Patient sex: M
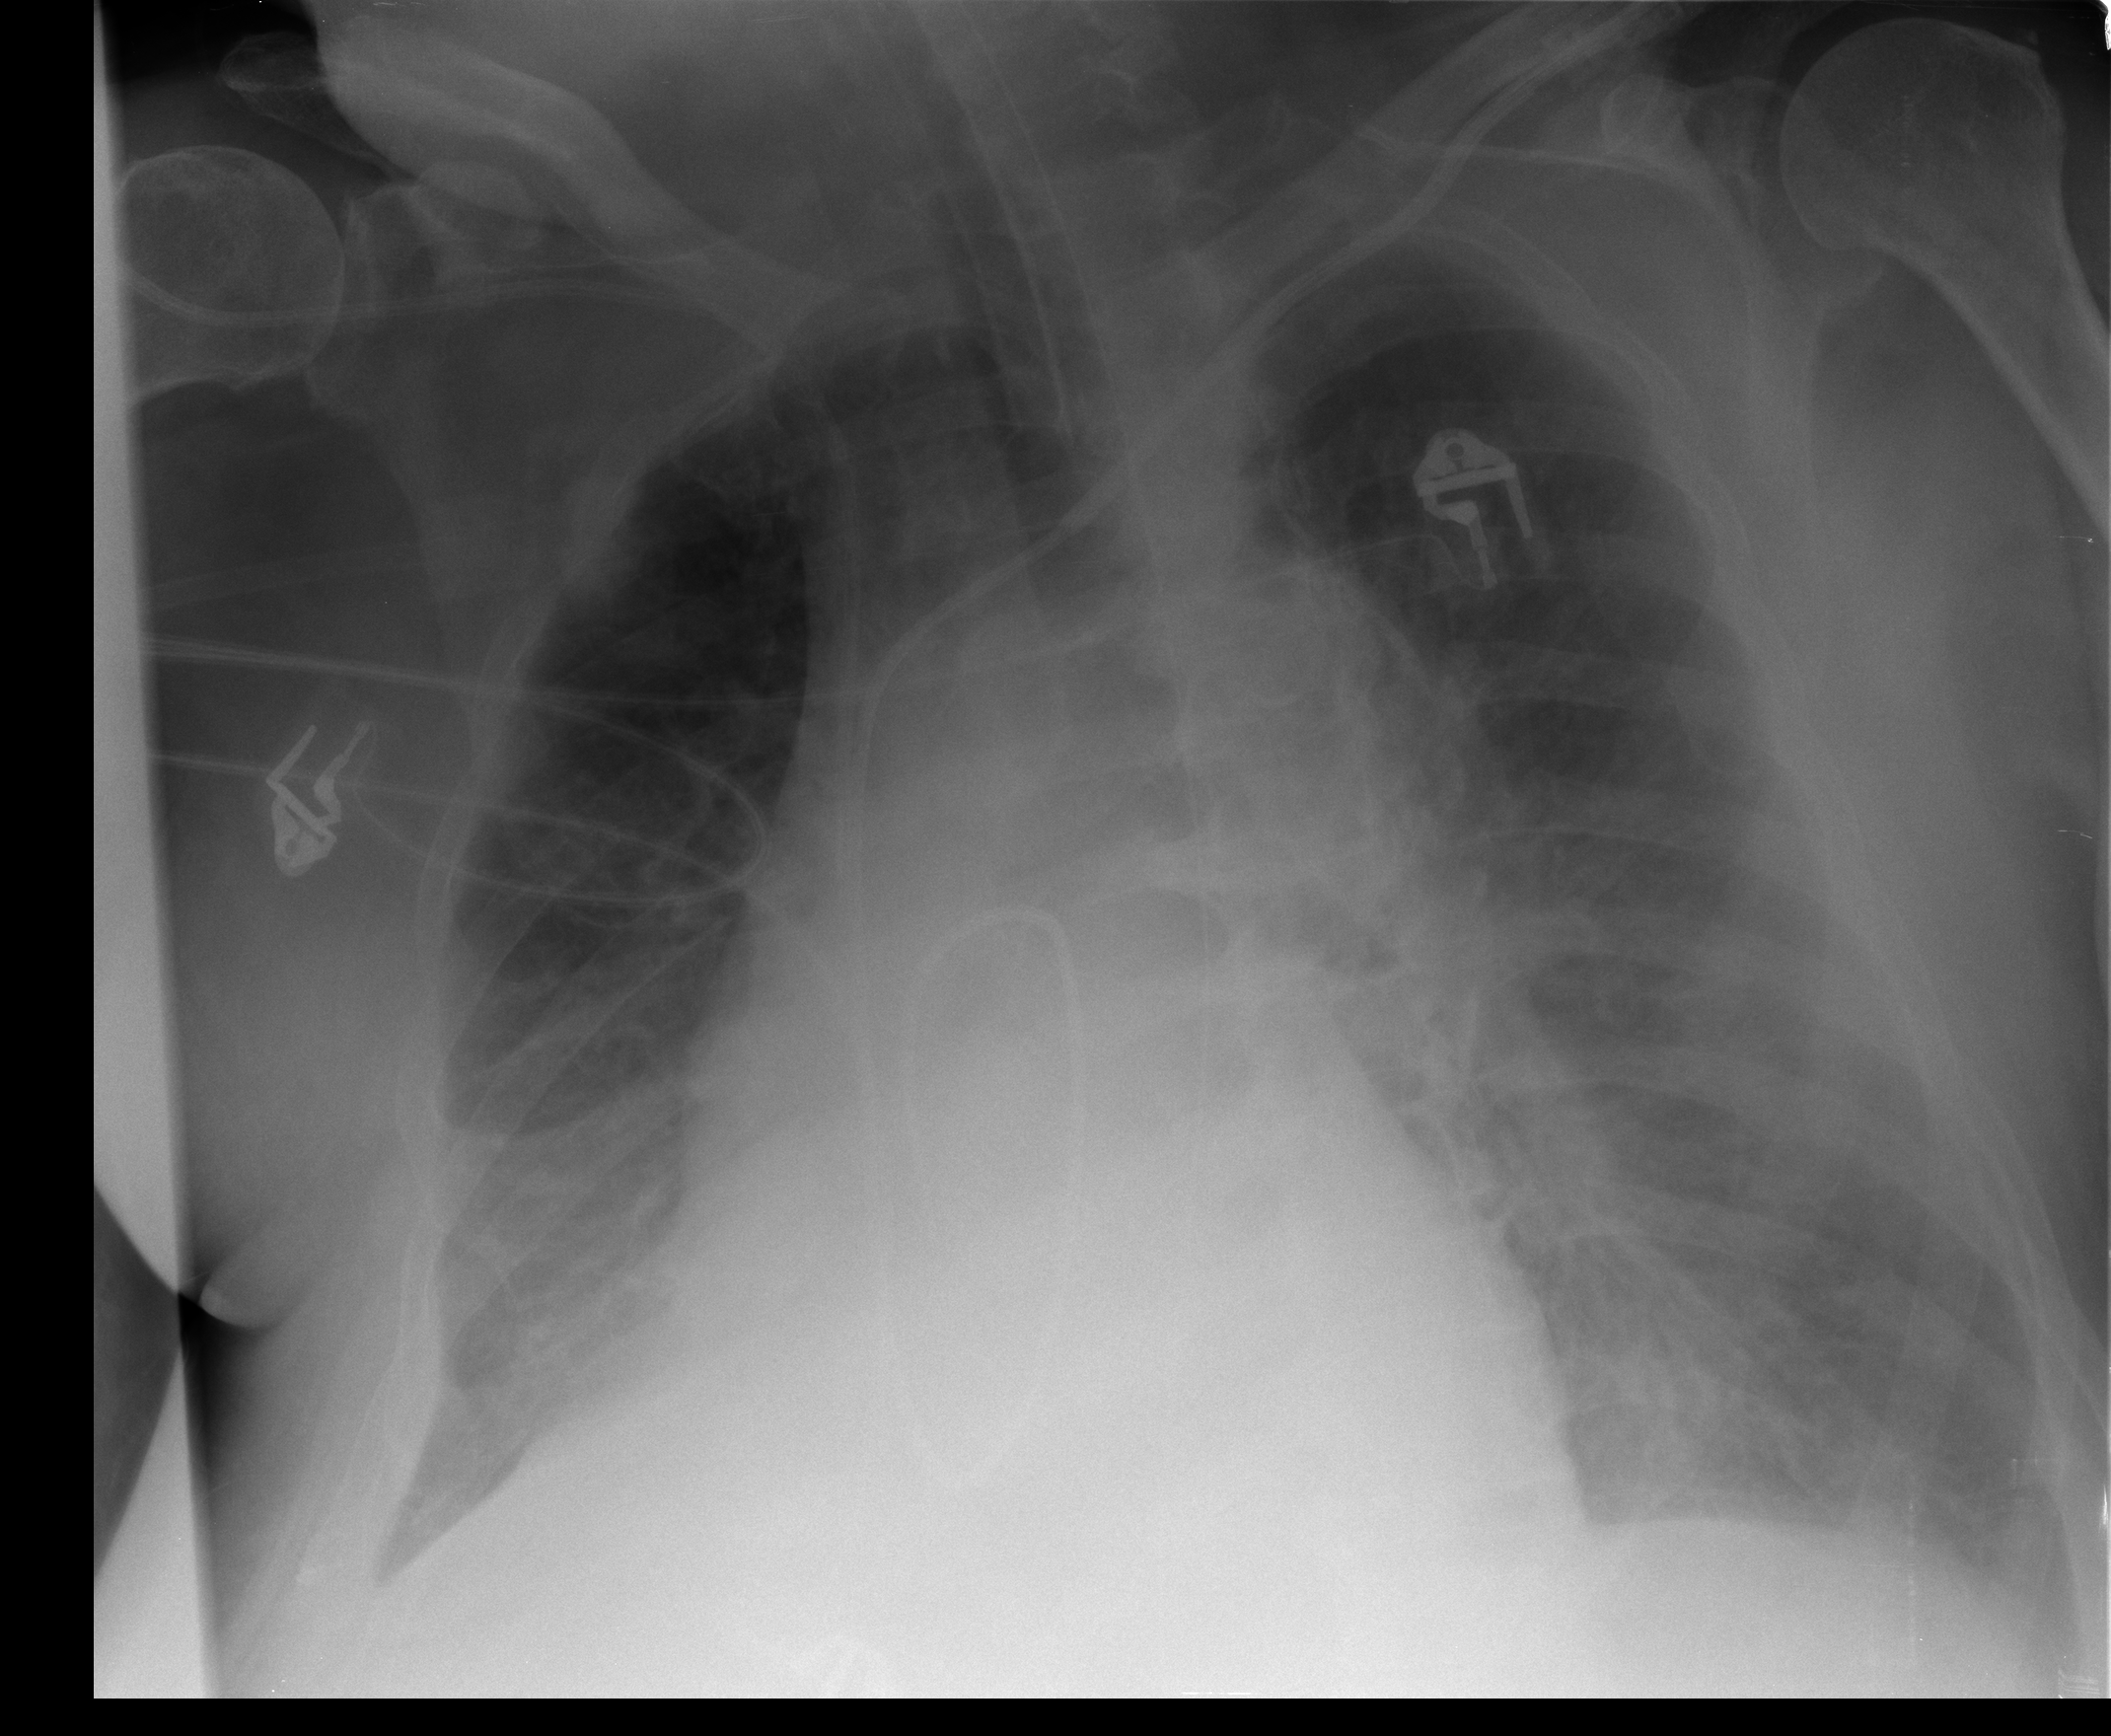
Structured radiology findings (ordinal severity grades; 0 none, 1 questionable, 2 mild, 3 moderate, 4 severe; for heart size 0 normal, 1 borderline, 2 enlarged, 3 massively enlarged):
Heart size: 2
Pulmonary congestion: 3
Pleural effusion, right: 3
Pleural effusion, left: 2
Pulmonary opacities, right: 3
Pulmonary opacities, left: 2
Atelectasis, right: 3
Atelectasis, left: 2